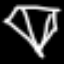
Label: diamond